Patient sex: F
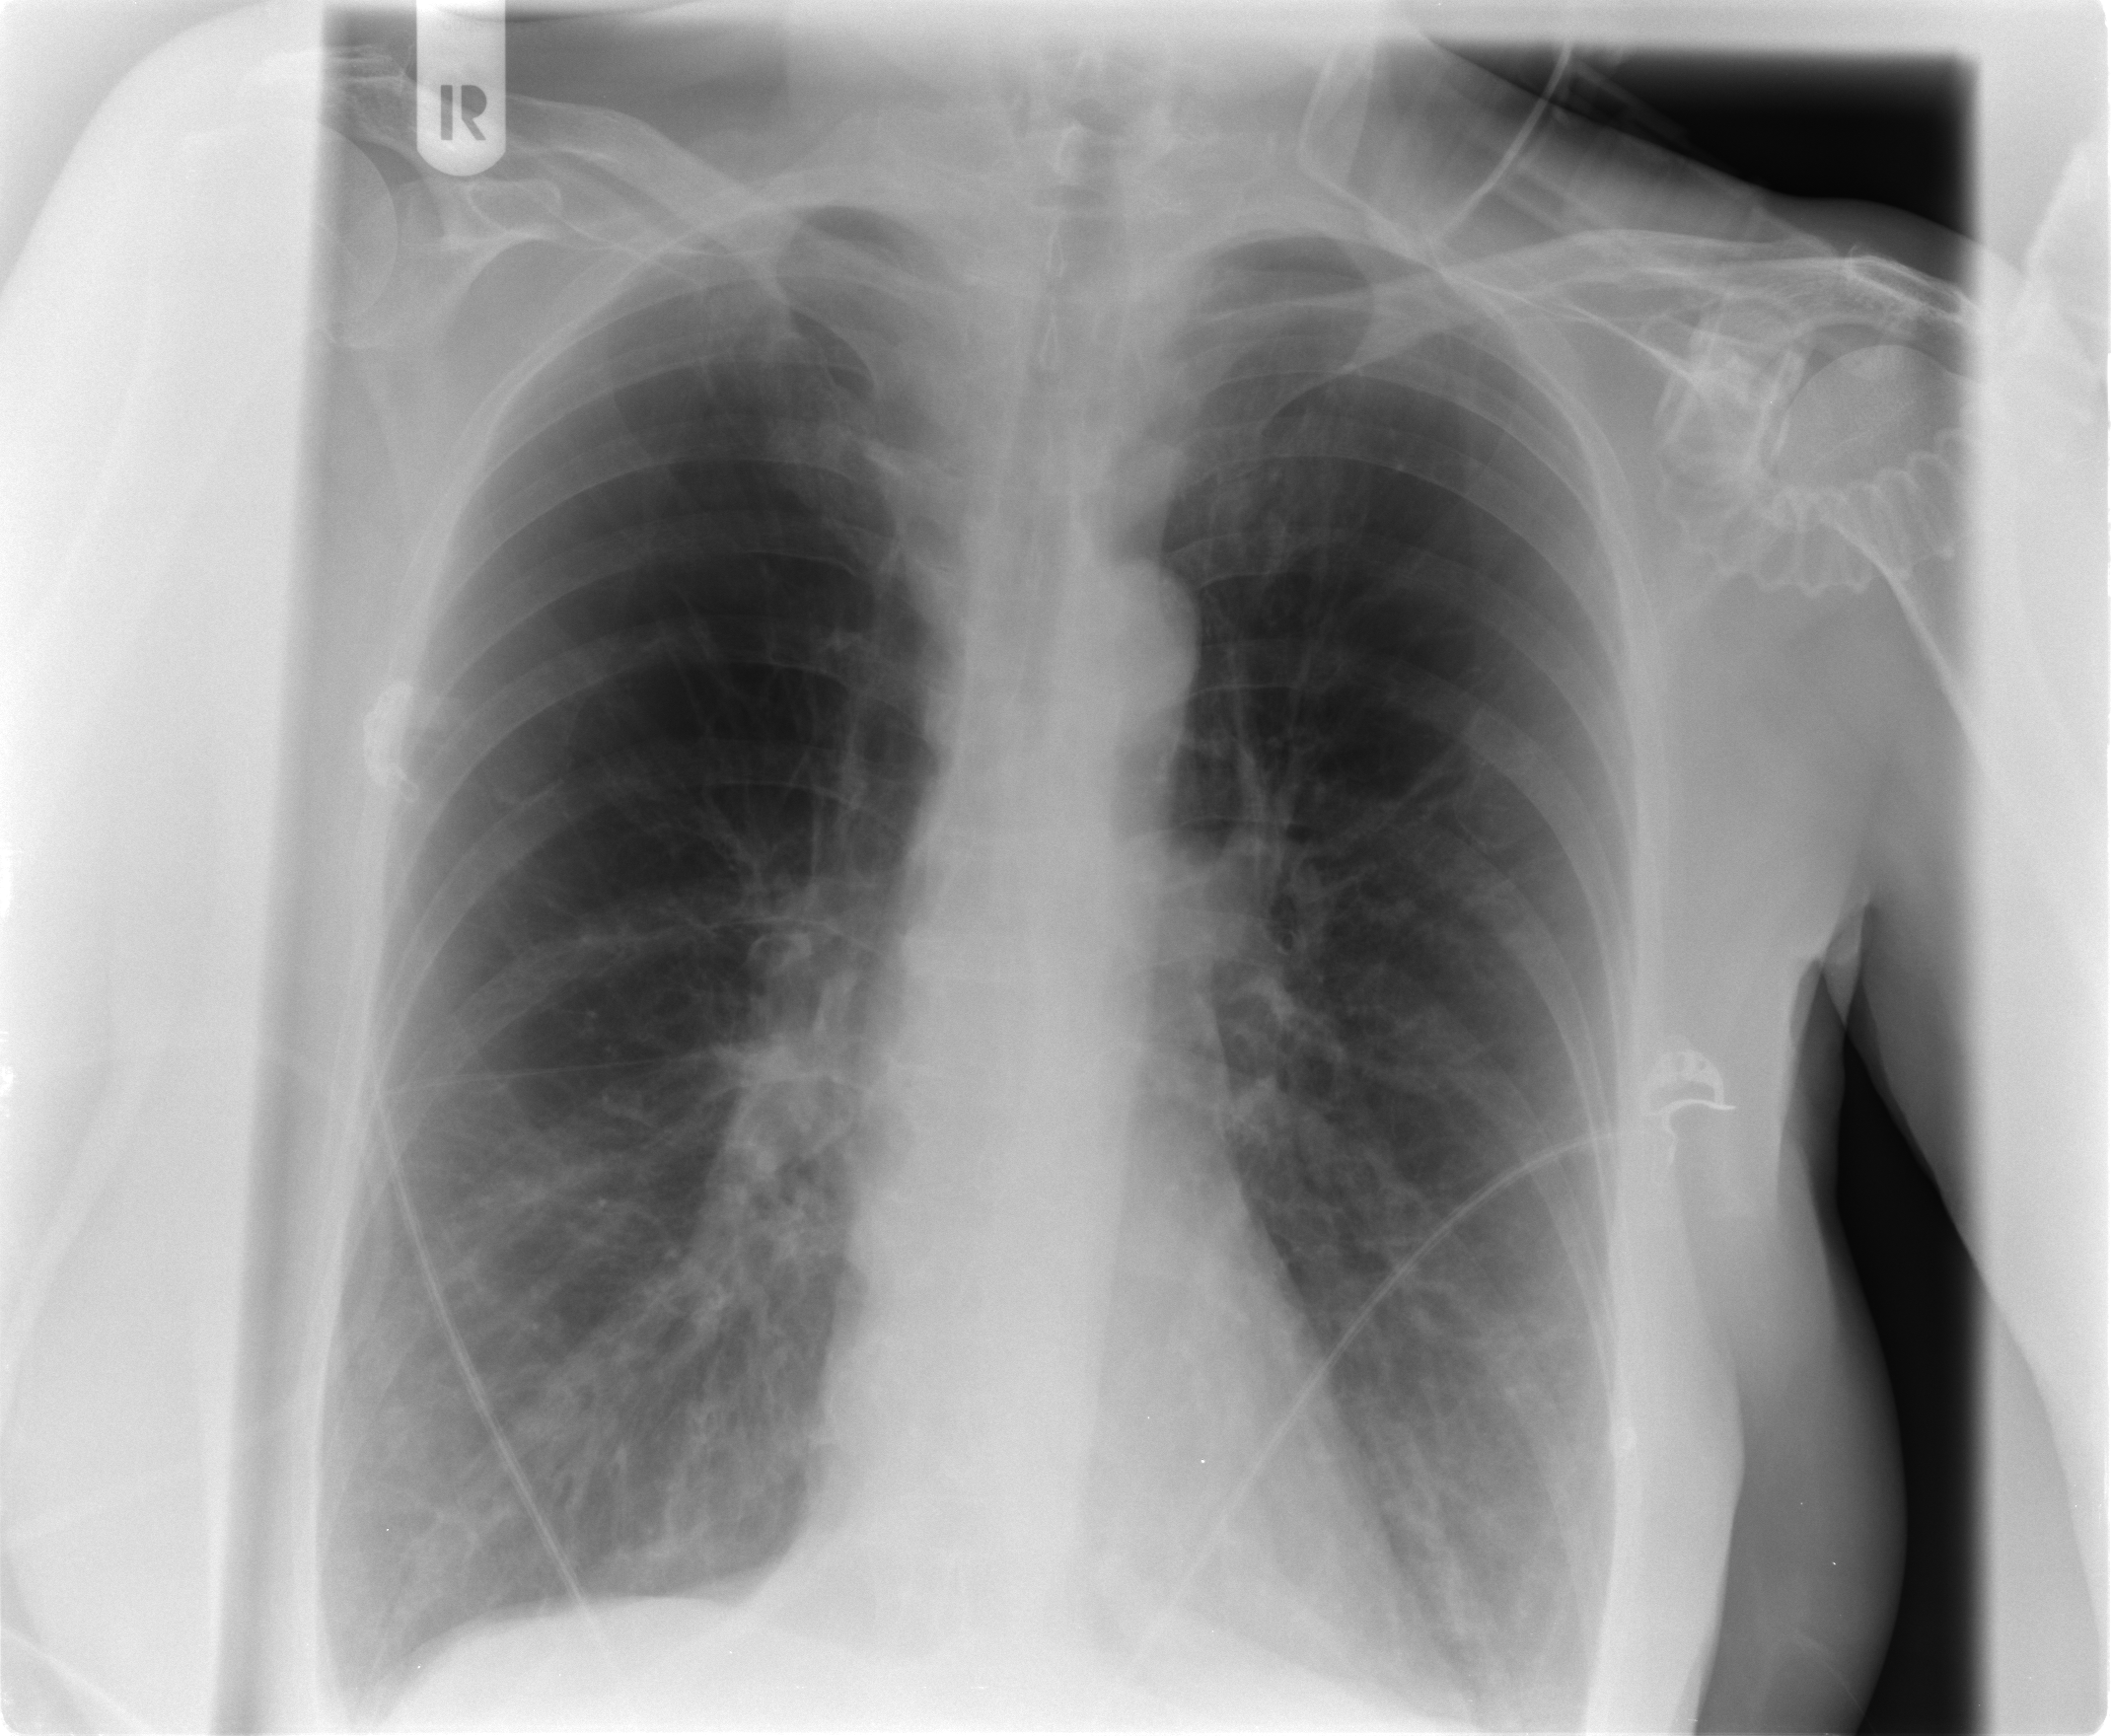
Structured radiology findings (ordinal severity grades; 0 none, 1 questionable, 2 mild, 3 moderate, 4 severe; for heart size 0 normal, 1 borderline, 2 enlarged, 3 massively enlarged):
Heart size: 0
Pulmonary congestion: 0
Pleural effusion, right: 0
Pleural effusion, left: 0
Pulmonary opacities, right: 0
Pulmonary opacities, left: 0
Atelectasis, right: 0
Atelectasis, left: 1